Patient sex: M
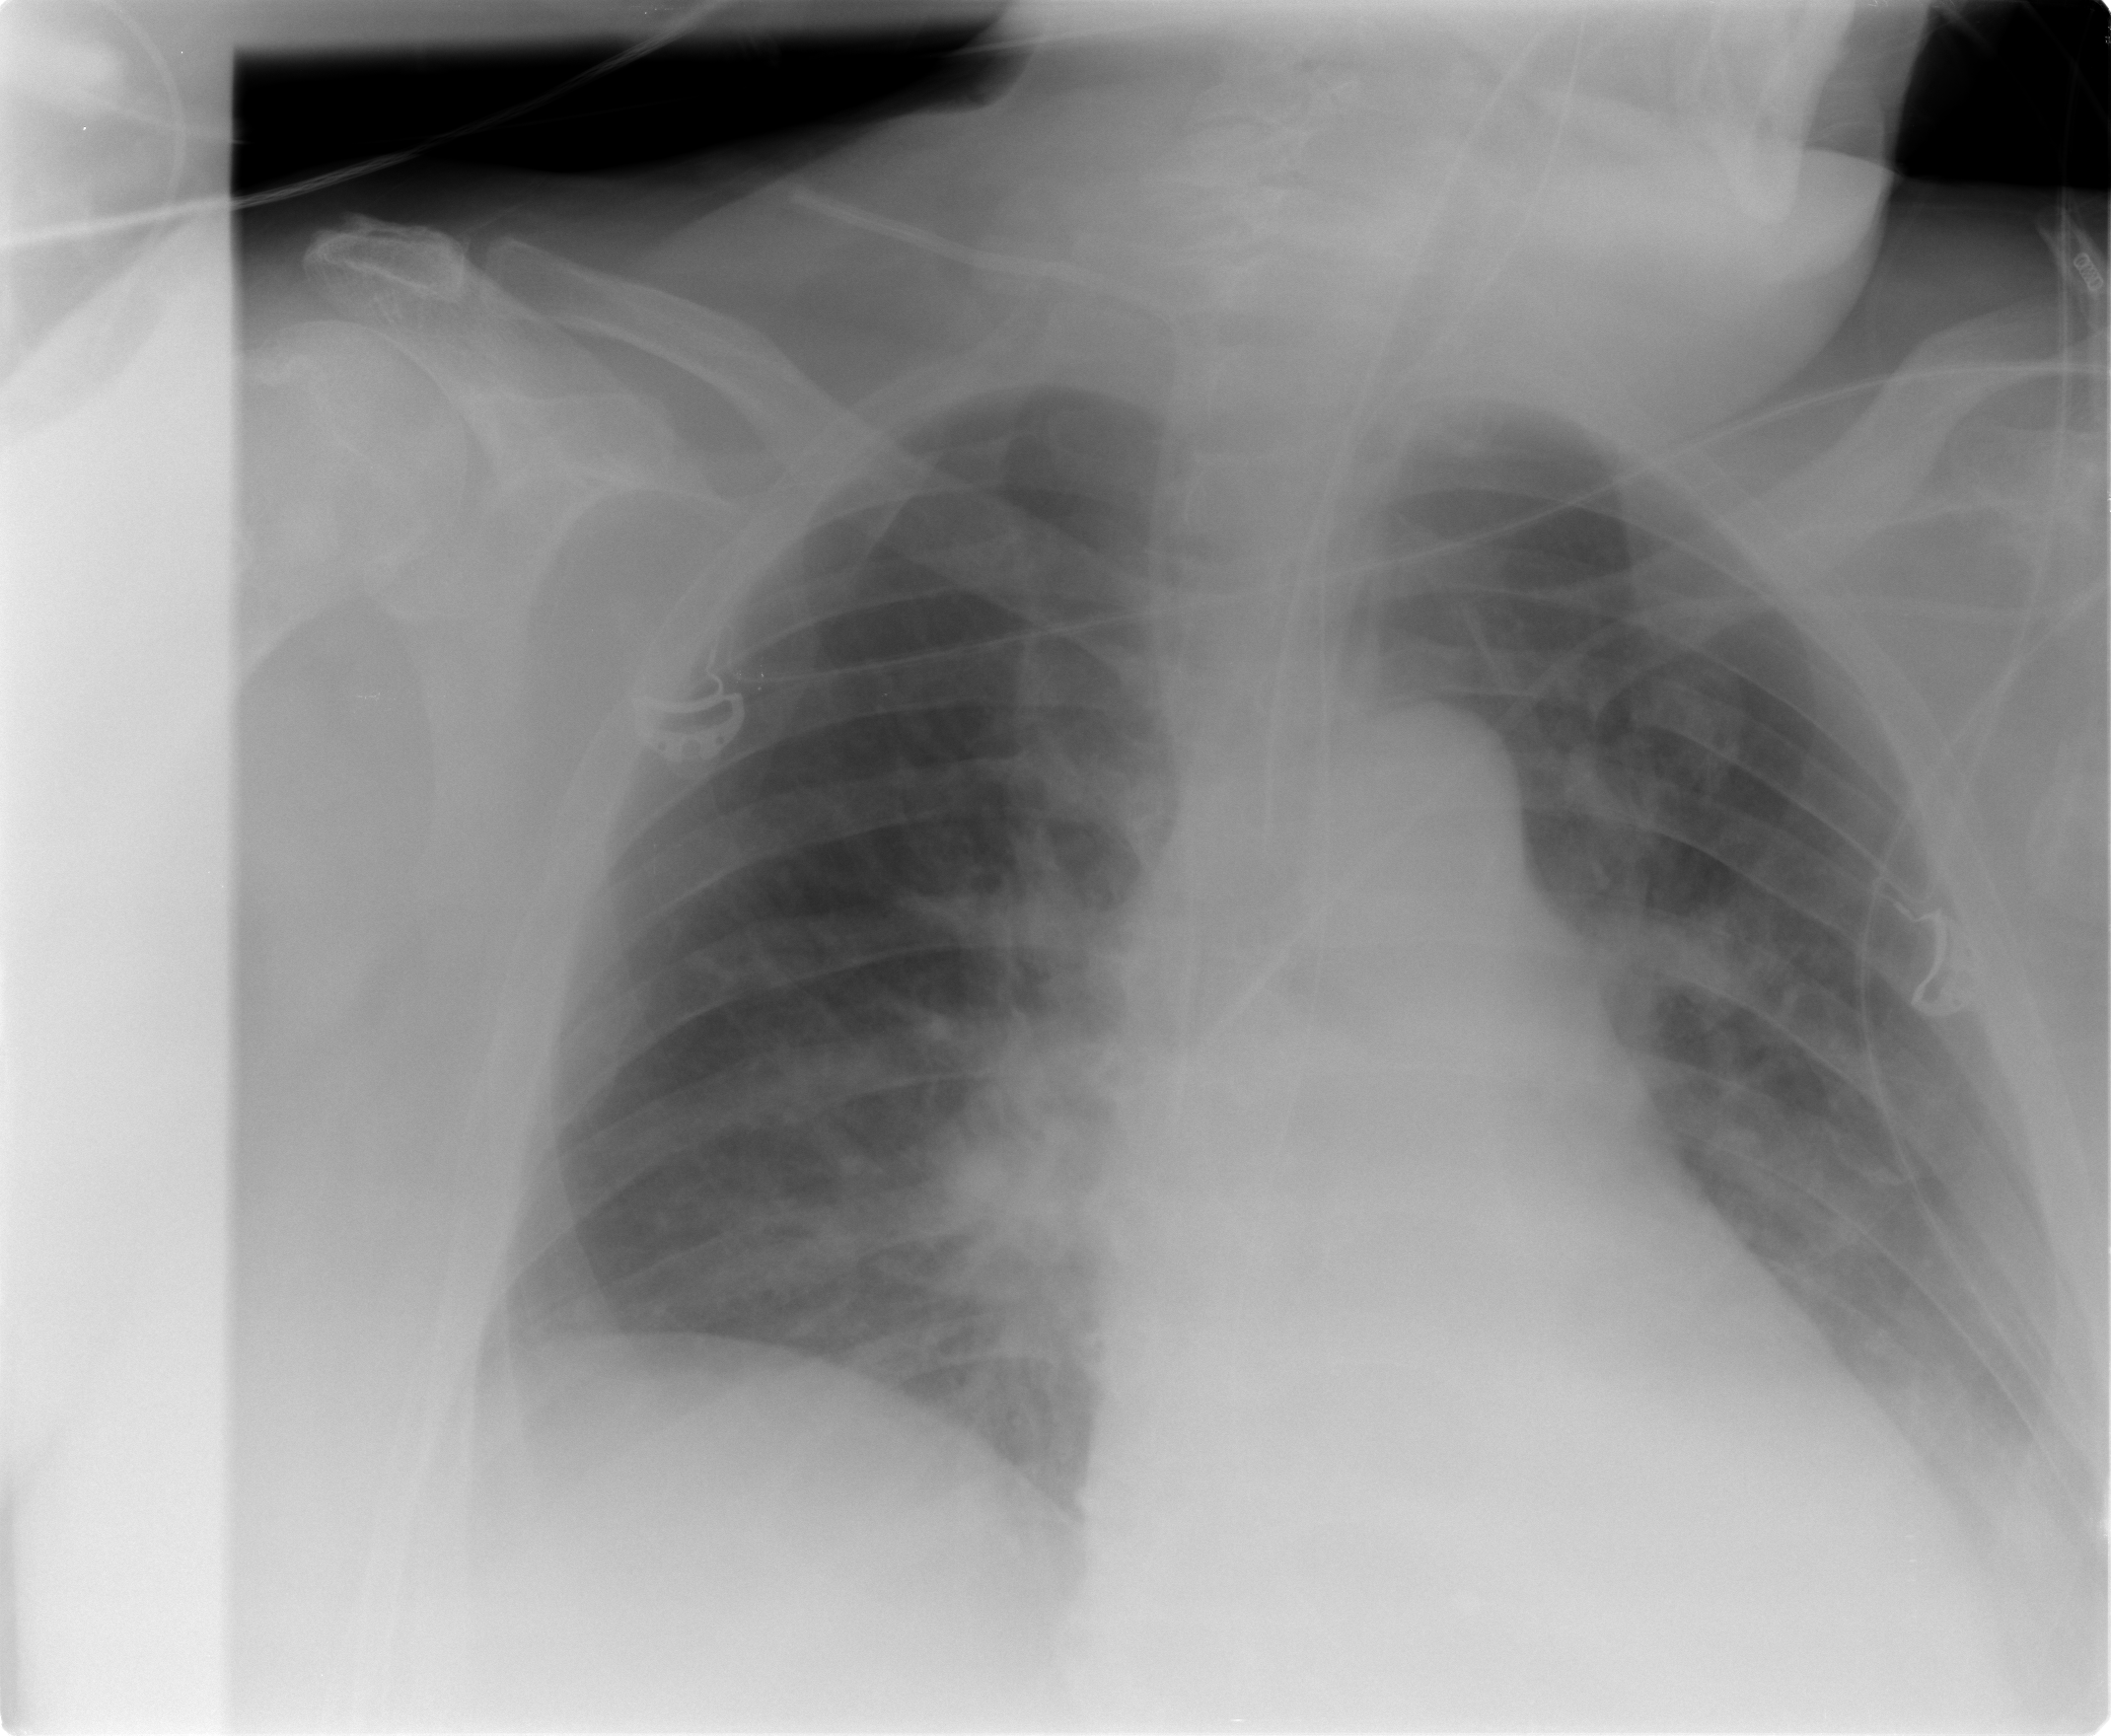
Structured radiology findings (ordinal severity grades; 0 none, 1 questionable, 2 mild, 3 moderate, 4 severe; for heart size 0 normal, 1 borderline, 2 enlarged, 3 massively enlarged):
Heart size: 2
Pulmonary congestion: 2
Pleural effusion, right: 2
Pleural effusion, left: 2
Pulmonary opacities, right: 0
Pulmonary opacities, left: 0
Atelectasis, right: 0
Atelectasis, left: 2